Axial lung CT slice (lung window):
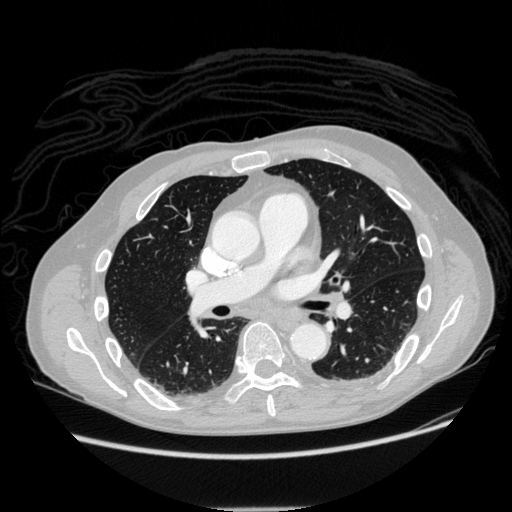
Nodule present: no